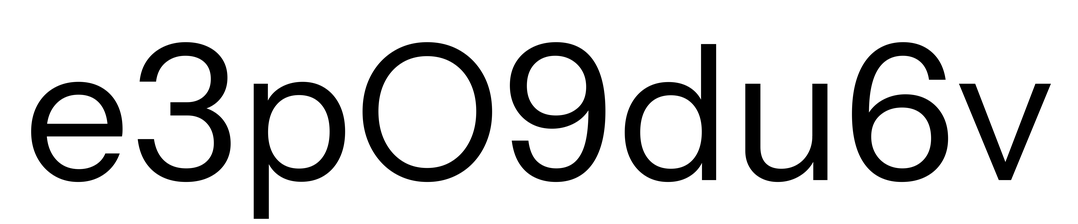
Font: InstrumentSans_Regular